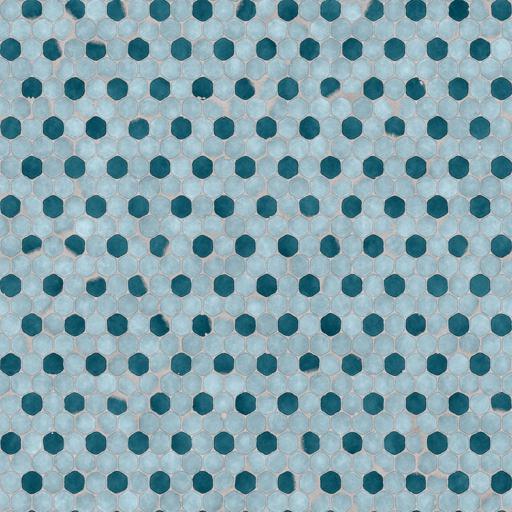
Tags: blue hexagon mosaic pool tiled tiles white